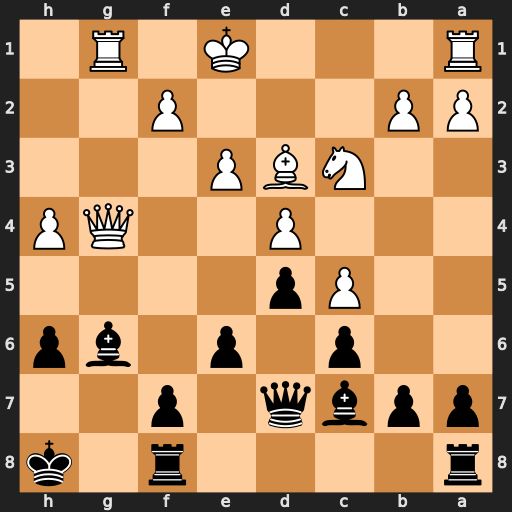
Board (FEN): r4r1k/ppbq1p2/2p1p1bp/2Pp4/3P2QP/2NBP3/PP3P2/R3K1R1
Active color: b
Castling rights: Q
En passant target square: -
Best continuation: Rg8 O-O-O Bxd3 Qh5 Bh7